Question: I am using the built in field manager from RIM. (SDK 7.0)
Yet the effects are shocking. The layout is dreadful, and Ive no idea how to customise it.
You can see the difference to my app against facebook app. Did they use the built in stuff, if so how? and if not how do I do similar?
How would I go about making my forms look so much better. Ive tried modifying the Styles parameter in many ways.

Current code:
'''
final BasicEditField UserID = new BasicEditField( "User ID:", "example");
final BasicEditField UserName = new BasicEditField( "Username:", "");
final BasicEditField Password = new PasswordEditField( "Password:", "example" );
VerticalFieldManager loginFields = new VerticalFieldManager(FIELD_HCENTER |FIELD_VCENTER );
loginFields.add( UserID );
loginFields.add( UserName );
loginFields.add( Password );
ButtonField Login = new ButtonField( "Login", ButtonField.CONSUME_CLICK | ButtonField.FIELD_HCENTER );
loginFields.add( Login );
'''
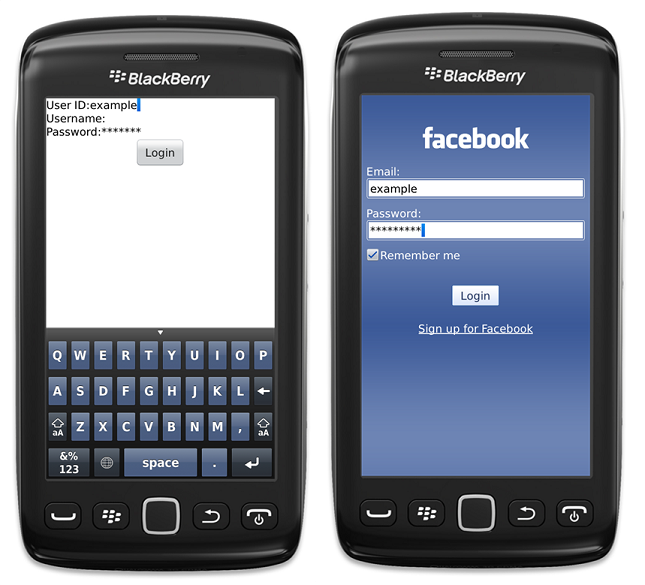
Answer: you can use the following code as to create a fancy login screen:
'''
public loginScreen() {
super(MainScreen.VERTICAL_SCROLL | MainScreen.VERTICAL_SCROLLBAR);
vMgr = (VerticalFieldManager)getMainManager();
XYEdges mgrThickPadding = new XYEdges(4, 4, 4, 4);
Border mgrRoundedBorder = BorderFactory.createRoundedBorder(mgrThickPadding, Border.STYLE_SOLID);
Background bg = BackgroundFactory.createSolidBackground(Color.LIGHTSTEELBLUE);
vMgr.setBackground(bg);
vMgr.setBorder(mgrRoundedBorder);
setTitle("Login Screen");
XYEdges thickPadding = new XYEdges(4, 4, 4, 4);
Border roundedBorder = BorderFactory.createRoundedBorder(thickPadding, Border.STYLE_SOLID);
Background solidBackground = BackgroundFactory.createSolidBackground(Color.LIGHTGRAY);
this.setBackground(solidBackground);
usernameFld = new EditField("Username: ","", 20, BasicEditField.NO_NEWLINE);
usernameFld.setBorder(roundedBorder);
usernameFld.setBackground(solidBackground);
passwordFld = new PasswordEditField("Password: ","", 20, 0);
passwordFld.setBorder(roundedBorder);
passwordFld.setBackground(solidBackground);
FieldChangeListener listener = new FieldChangeListener() {
public void fieldChanged(Field field, int context) {
ButtonField buttonField = (ButtonField) field;
System.out.println("Button pressed: " + buttonField.getLabel());
if (field == loginBtn)
{
// Do Login actions
}
}
};
loginBtn.setMinimalWidth(200);
loginBtn.setChangeListener(listener);
vMgr.add(usernameFld);
vMgr.add(passwordFld);
vMgr.add(loginBtn);
}
'''